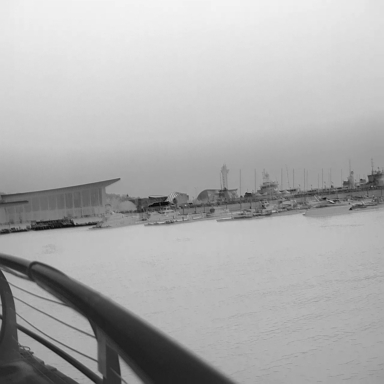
There are seven objects shown in the infrared image, including three canoes, a container_ship, and three liners.